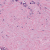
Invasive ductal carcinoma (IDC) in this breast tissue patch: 1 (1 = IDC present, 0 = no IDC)